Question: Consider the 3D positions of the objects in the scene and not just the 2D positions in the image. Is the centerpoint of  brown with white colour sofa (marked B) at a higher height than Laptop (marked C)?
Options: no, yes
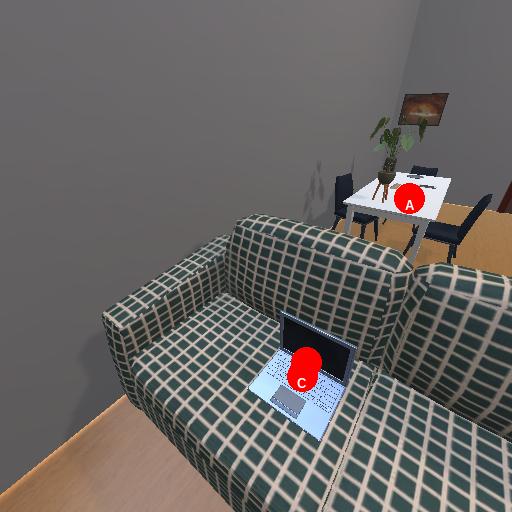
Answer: no